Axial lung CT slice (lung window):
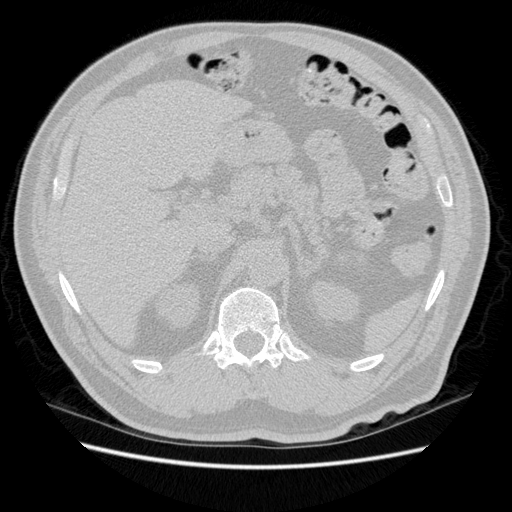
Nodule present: no